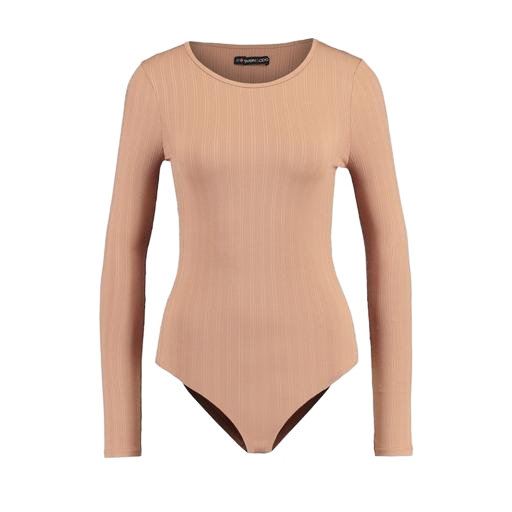
beige colored long sleeve, beige long sleeve, her longsleeve top, white background